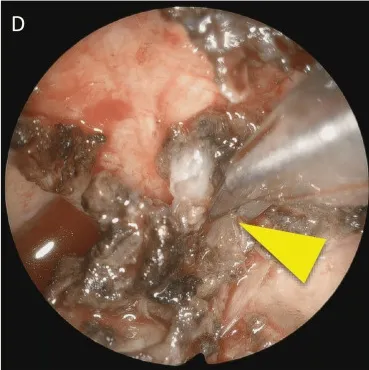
A transpterygoid endonasal approach with multilayer reconstruction was used. The pedicle of the herniated tissue was then sectioned (arrowhead, D).
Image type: endoscopy (arthroscopy)